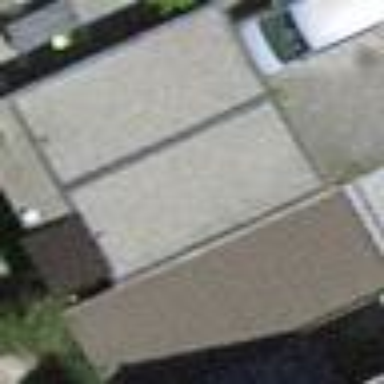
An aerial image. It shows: Garage.